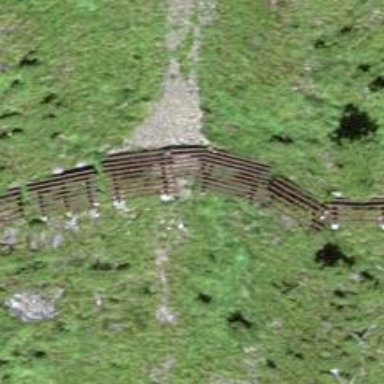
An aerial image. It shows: Man-made structure for avalanche protection.